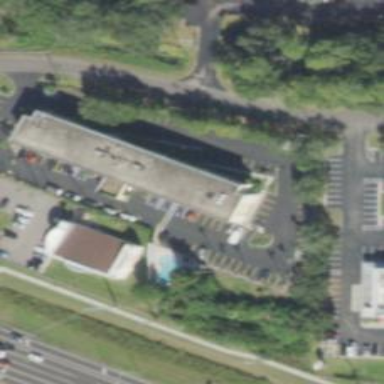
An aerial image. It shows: Hotel building.